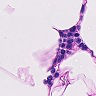
Metastatic tissue present: no